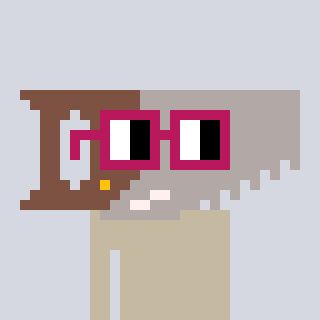
a pixel art character with square dark red glasses, a saw-shaped head and a computerblue-colored body on a cool background